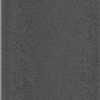
Label: dusty